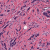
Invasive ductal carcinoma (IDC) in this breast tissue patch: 1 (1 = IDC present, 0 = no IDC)